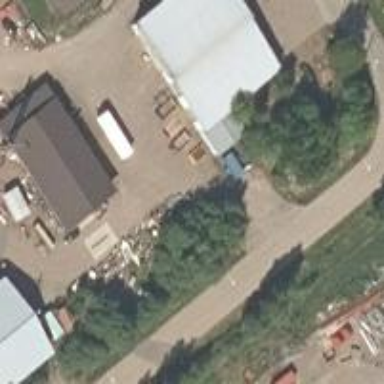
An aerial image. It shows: Industrial building with gabled roof oriented across.